Question: Every time I hit submit in my rails app it sends the request 2x. I can get rid of the second partial by hitting refresh. This is a nested app. Todo has_many Items. I included the controllers and the create and the partials.
I included a photo to make a bit more clear.

create.js.erb
'''
$('.todo-items').prepend("<%= escape_javascript(render(@item)) %>");
Items Controller:
class ItemsController < ApplicationController
before_action :set_item, only: [:show, :edit, :update, :destroy]
before_action :set_todo
respond_to :html, :js
# GET /items
# GET /items.json
def index
@items = Item.all
end
# GET /items/1
# GET /items/1.json
def show
@item = Item.find(params[:id])
end
# GET /items/new
def new
@item = @todo.items.build
end
# GET /items/1/edit
def edit
@item = Items.find(params[:id])
end
# POST /items
# POST /items.json
def create
@item = @todo.items.build(item_params)
respond_with(@item) do |format|
if @item.save
format.html { redirect_to [@todo], notice: 'Item was successfully created.' }
format.json { render :show, status: :created, location: @item }
else
format.html { render :new }
format.json { render json: @item.errors, status: :unprocessable_entity }
end
end
end
# PATCH/PUT /items/1
# PATCH/PUT /items/1.json
def update
@item = Item.find(params[:id])
respond_to do |format|
if @item.update(item_params)
format.html { redirect_to [@todo, @item], notice: 'Item was successfully updated.' }
format.json { render :show, status: :ok, location: @item }
else
format.html { render :edit }
format.json { render json: @item.errors, status: :unprocessable_entity }
end
end
end
# DELETE /items/1
# DELETE /items/1.json
def destroy
@item = Item.find(params[:id])
@item.destroy
respond_to do |format|
format.html { redirect_to items_path }
format.json { head :no_content }
format.js { render layout: false }
end
end
private
# Use callbacks to share common setup or constraints between actions.
def set_item
@item = Item.find(params[:id])
end
def set_todo
@todo = Todo.find(params[:todo_id])
end
# Never trust parameters from the scary internet, only allow the white list through.
def item_params
params.require(:item).permit(:content, :todo_id)
end
end
Todos Controller
class TodosController < ApplicationController
respond_to :html, :js
before_action :set_todo, only: [:show, :edit, :update, :destroy]
# GET /todos
# GET /todos.json
def index
@todos = Todo.all
@todo = Todo.new
end
# GET /todos/1
# GET /todos/1.json
def show
@todo= Todo.find(params[:id])
end
# GET /todos/new
def new
@todo = Todo.new
#3.times{@todo.items.build}
end
# GET /todos/1/edit
def edit
end
# POST /todos
# POST /todos.json
def create
@todo = Todo.new(todo_params)
#@todo.items.build
respond_to do |format|
if @todo.save
format.html { redirect_to todo_path, notice: 'Todo was successfully created.' }
format.json { render :show, status: :created, location: @todo }
else
format.html { render :new }
format.json { render json: @todo.errors, status: :unprocessable_entity }
end
end
end
# PATCH/PUT /todos/1
# PATCH/PUT /todos/1.json
def update
@todo = Todo.find(params[:id])
respond_to do |format|
if @todo.update(todo_params)
format.html { redirect_to todos_url, notice: 'Todo was successfully updated.' }
format.json { render :show, status: :ok, location: @todo }
else
format.html { render :edit }
format.json { render json: @todo.errors, status: :unprocessable_entity }
end
end
end
# DELETE /todos/1
# DELETE /todos/1.json
def destroy
@todo.destroy
@todo.items.destroy
respond_to do |format|
format.html { redirect_to todos_url, notice: 'Todo was successfully destroyed.' }
format.json { head :no_content }
end
end
def todo_completed
@todo = Todo.find(params[:id])
@todo.completed = true
if @todo.save
flash[:notice] = "Task was completed."
else
flash[:error] = "There was an error completing the task."
end
#redirect_to tasks_path
respond_with(@todo) do |f|
f.html { redirect_to todos_path }
end
end
private
# Use callbacks to share common setup or constraints between actions.
def set_todo
@todo = Todo.find(params[:id])
end
# Never trust parameters from the scary internet, only allow the white list through.
def todo_params
params.require(:todo).permit(:title, :completed, items_attributes: [:content,:completed, :_destroy])
end
end
'''
This is the show page the one in the photo for Todo. It is rendering the items underneath that specific todo.
'''
<p>Here are all the things you need to complete</p>
<div class="todo-items">
<%= render partial: 'items/item' %>
</div>
<br>
<div class='new-item'>
<%= render 'items/form'%>
</div>
<%= link_to 'Back', todos_path %>
'''
Items/item
'''
<p>todo/show this is the partial <%= @todo.title %></p>
<table class='table table-bordered'>
<thead>
<tr>
<th>Description</th>
<th> Time Left </th>
<th> Mark Complete </th>
</tr>
</thead>
<tbody>
<% @todo.items.each do |item| %>
<tr>
<td><%= link_to item.content, [@todo, item] %></td>
<td><%= item.days_left %>
<td>
<%= link_to todo_item_path(@todo,item), method: :delete, data: { confirm: 'Are you sure?' }, remote: true, class: 'delete_item' do %>
<i class="fa fa-check"></i>
<% end %>
</td>
</tr>
<% end %>
</tbody>
</table>
<br>
<p>end of partial item</p>
'''
Item/form
'''
<p>
<strong>Todo:</strong>
<%= @todo.title %>
</p>
<%= form_for [@todo, @todo.items.build], remote: true do |f| %>
<div class="field">
<%= f.label :content %><br>
<%= f.text_field :content %>
</div>
<div class="actions">
<%= f.submit %>
</div>
<% end %>
'''
A little more info from the console. It starts when I click on the list(Groceries) and end with me hitting submit to add the item
'''
Started GET "/todos/25" for 127.0.0.1 at 2014-10-08 19:19:58 -0500
Processing by TodosController#show as HTML
Parameters: {"id"=>"25"}
Todo Load (0.3ms) SELECT "todos".* FROM "todos" WHERE "todos"."id" = ? LIMIT 1 [["id", 25]]
CACHE (0.0ms) SELECT "todos".* FROM "todos" WHERE "todos"."id" = ? LIMIT 1 [["id", "25"]]
Item Load (0.4ms) SELECT "items".* FROM "items" WHERE "items"."todo_id" = ? [["todo_id", 25]]
Rendered items/_item.html.erb (42.9ms)
Rendered items/_form.html.erb (17.3ms)
Rendered todos/show.html.erb within layouts/application (66.6ms)
Completed 200 OK in 346ms (Views: 339.5ms | ActiveRecord: 1.3ms)
Started POST "/todos/25/items" for 127.0.0.1 at 2014-10-08 19:20:12 -0500
Processing by ItemsController#create as JS
Parameters: {"utf8"=>"", "item"=>{"content"=>"Cereal"}, "commit"=>"Create Item", "todo_id"=>"25"}
Todo Load (0.2ms) SELECT "todos".* FROM "todos" WHERE "todos"."id" = ? LIMIT 1 [["id", 25]]
(0.3ms) begin transaction
Todo Load (0.2ms) SELECT "todos".* FROM "todos" WHERE "todos"."id" = ? LIMIT 1 [["id", 25]]
SQL (0.5ms) INSERT INTO "items" ("content", "created_at", "todo_id", "updated_at") VALUES (?, ?, ?, ?) [["content", "Cereal"], ["created_at", "2014-10-09 00:20:12.060569"], ["todo_id", 25], ["updated_at", "2014-10-09 00:20:12.060569"]]
(148.1ms) commit transaction
Item Load (0.2ms) SELECT "items".* FROM "items" WHERE "items"."todo_id" = ? [["todo_id", 25]]
Rendered items/_item.html.erb (9.8ms)
Rendered items/create.js.erb (12.5ms)
Completed 200 OK in 180ms (Views: 15.2ms | ActiveRecord: 149.4ms)
'''
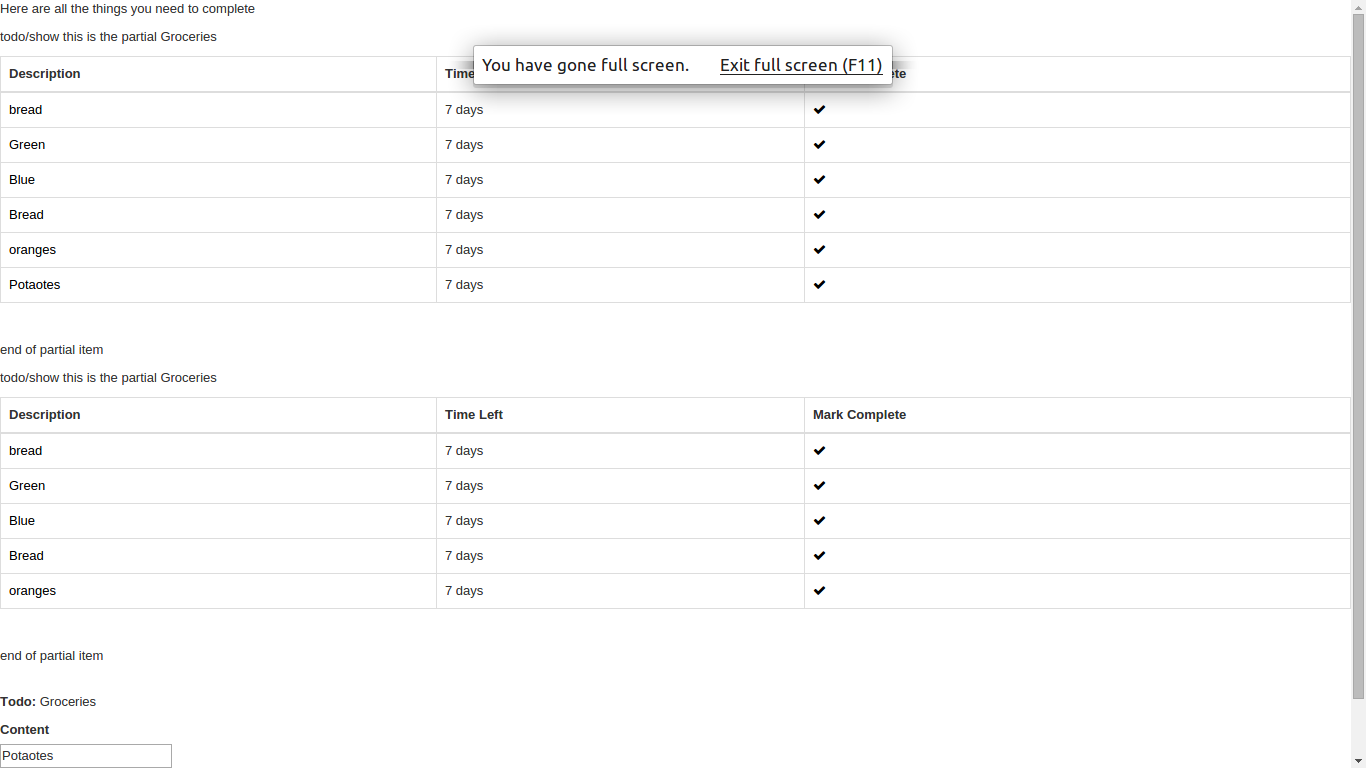
Answer: The problem is with your create.js.erb file. You have below code:
'''
$('.todo-items').prepend("<%= escape_javascript(render(@item)) %>");
'''
In this code you are pre-pending html in 'todo-items' you should replace items each time instead. like below :
'''
$('.todo-items').html("<%= escape_javascript(render(@item)) %>");
'''
This will replace html each time with new html.